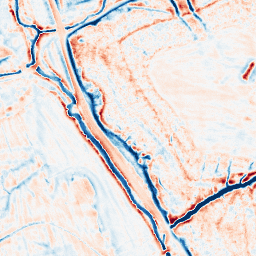
Category: edge_preserving
Decomposition family: bilateral
Decomposition parameters: d: 15
sigma_color: 25
sigma_space: 150
Upsampling method: sinc_hamming
Upsampling parameters: scale: 4
kernel_size: 16
Upsampling scale: 4